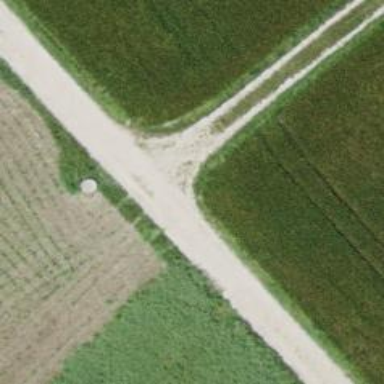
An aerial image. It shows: Unpaved track with grade2 track type.